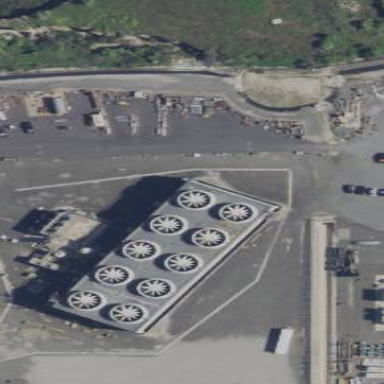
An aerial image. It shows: Industrial building used for cooling purposes.